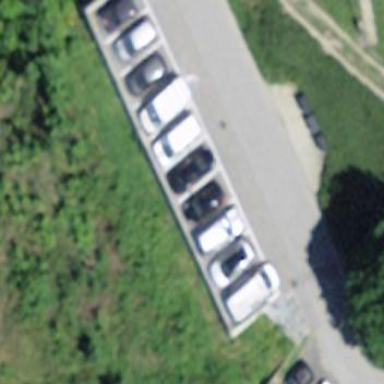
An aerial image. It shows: Parking area with asphalt surface.